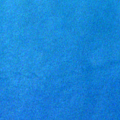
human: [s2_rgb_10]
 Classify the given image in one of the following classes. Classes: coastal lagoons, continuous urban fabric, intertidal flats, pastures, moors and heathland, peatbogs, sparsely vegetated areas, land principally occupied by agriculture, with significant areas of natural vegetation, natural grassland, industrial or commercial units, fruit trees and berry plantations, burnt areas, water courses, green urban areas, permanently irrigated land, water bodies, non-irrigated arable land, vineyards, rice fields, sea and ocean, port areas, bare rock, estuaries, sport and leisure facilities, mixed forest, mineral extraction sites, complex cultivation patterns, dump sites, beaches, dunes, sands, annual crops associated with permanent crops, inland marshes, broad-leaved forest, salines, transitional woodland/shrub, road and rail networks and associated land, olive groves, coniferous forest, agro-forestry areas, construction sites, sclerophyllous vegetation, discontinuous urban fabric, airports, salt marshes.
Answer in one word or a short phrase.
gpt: sea and ocean